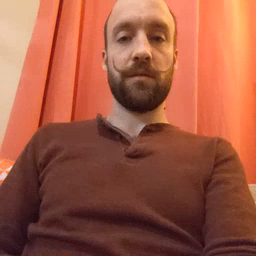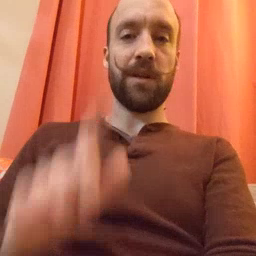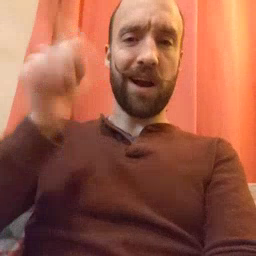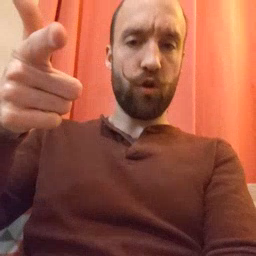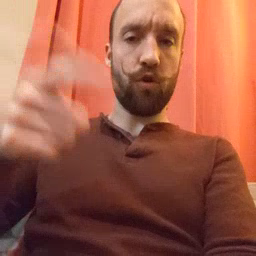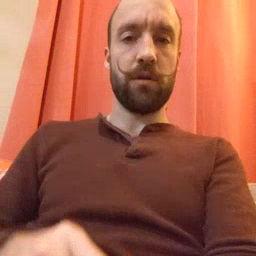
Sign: later